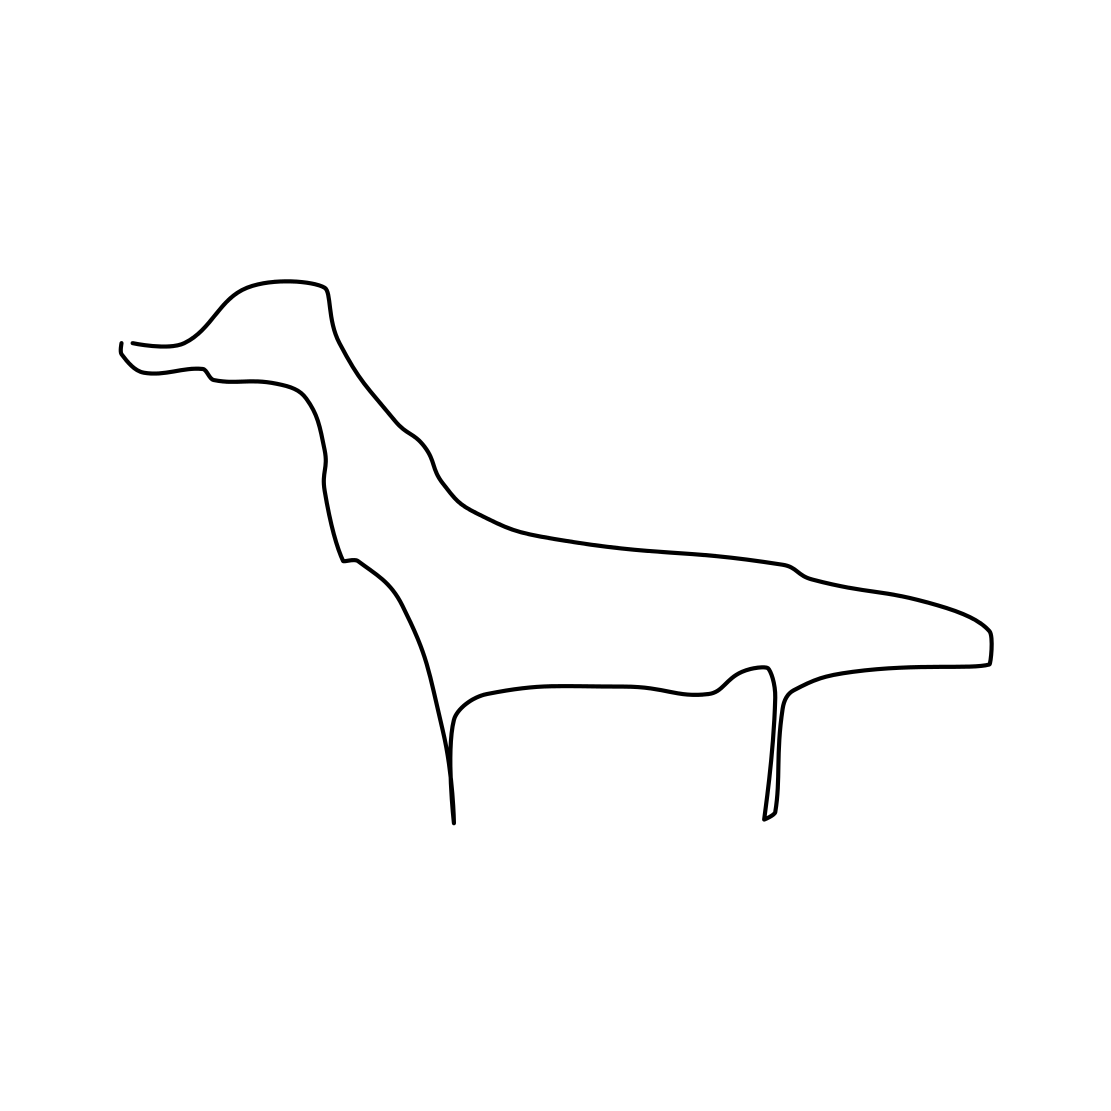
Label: swan